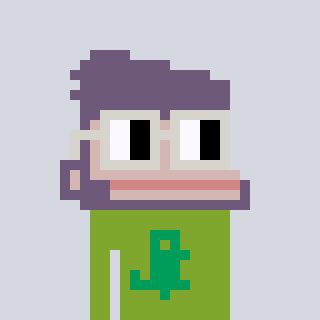
a pixel art character with square light gray glasses, a ape-shaped head and a slimegreen-colored body on a cool background